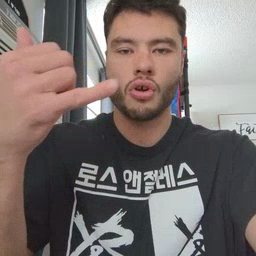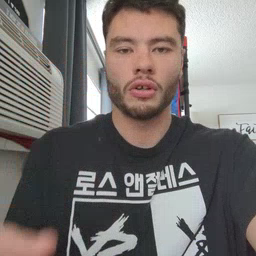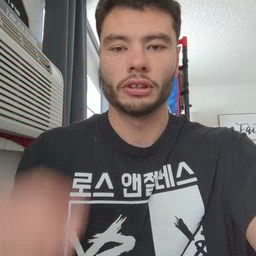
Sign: callonphone